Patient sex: M
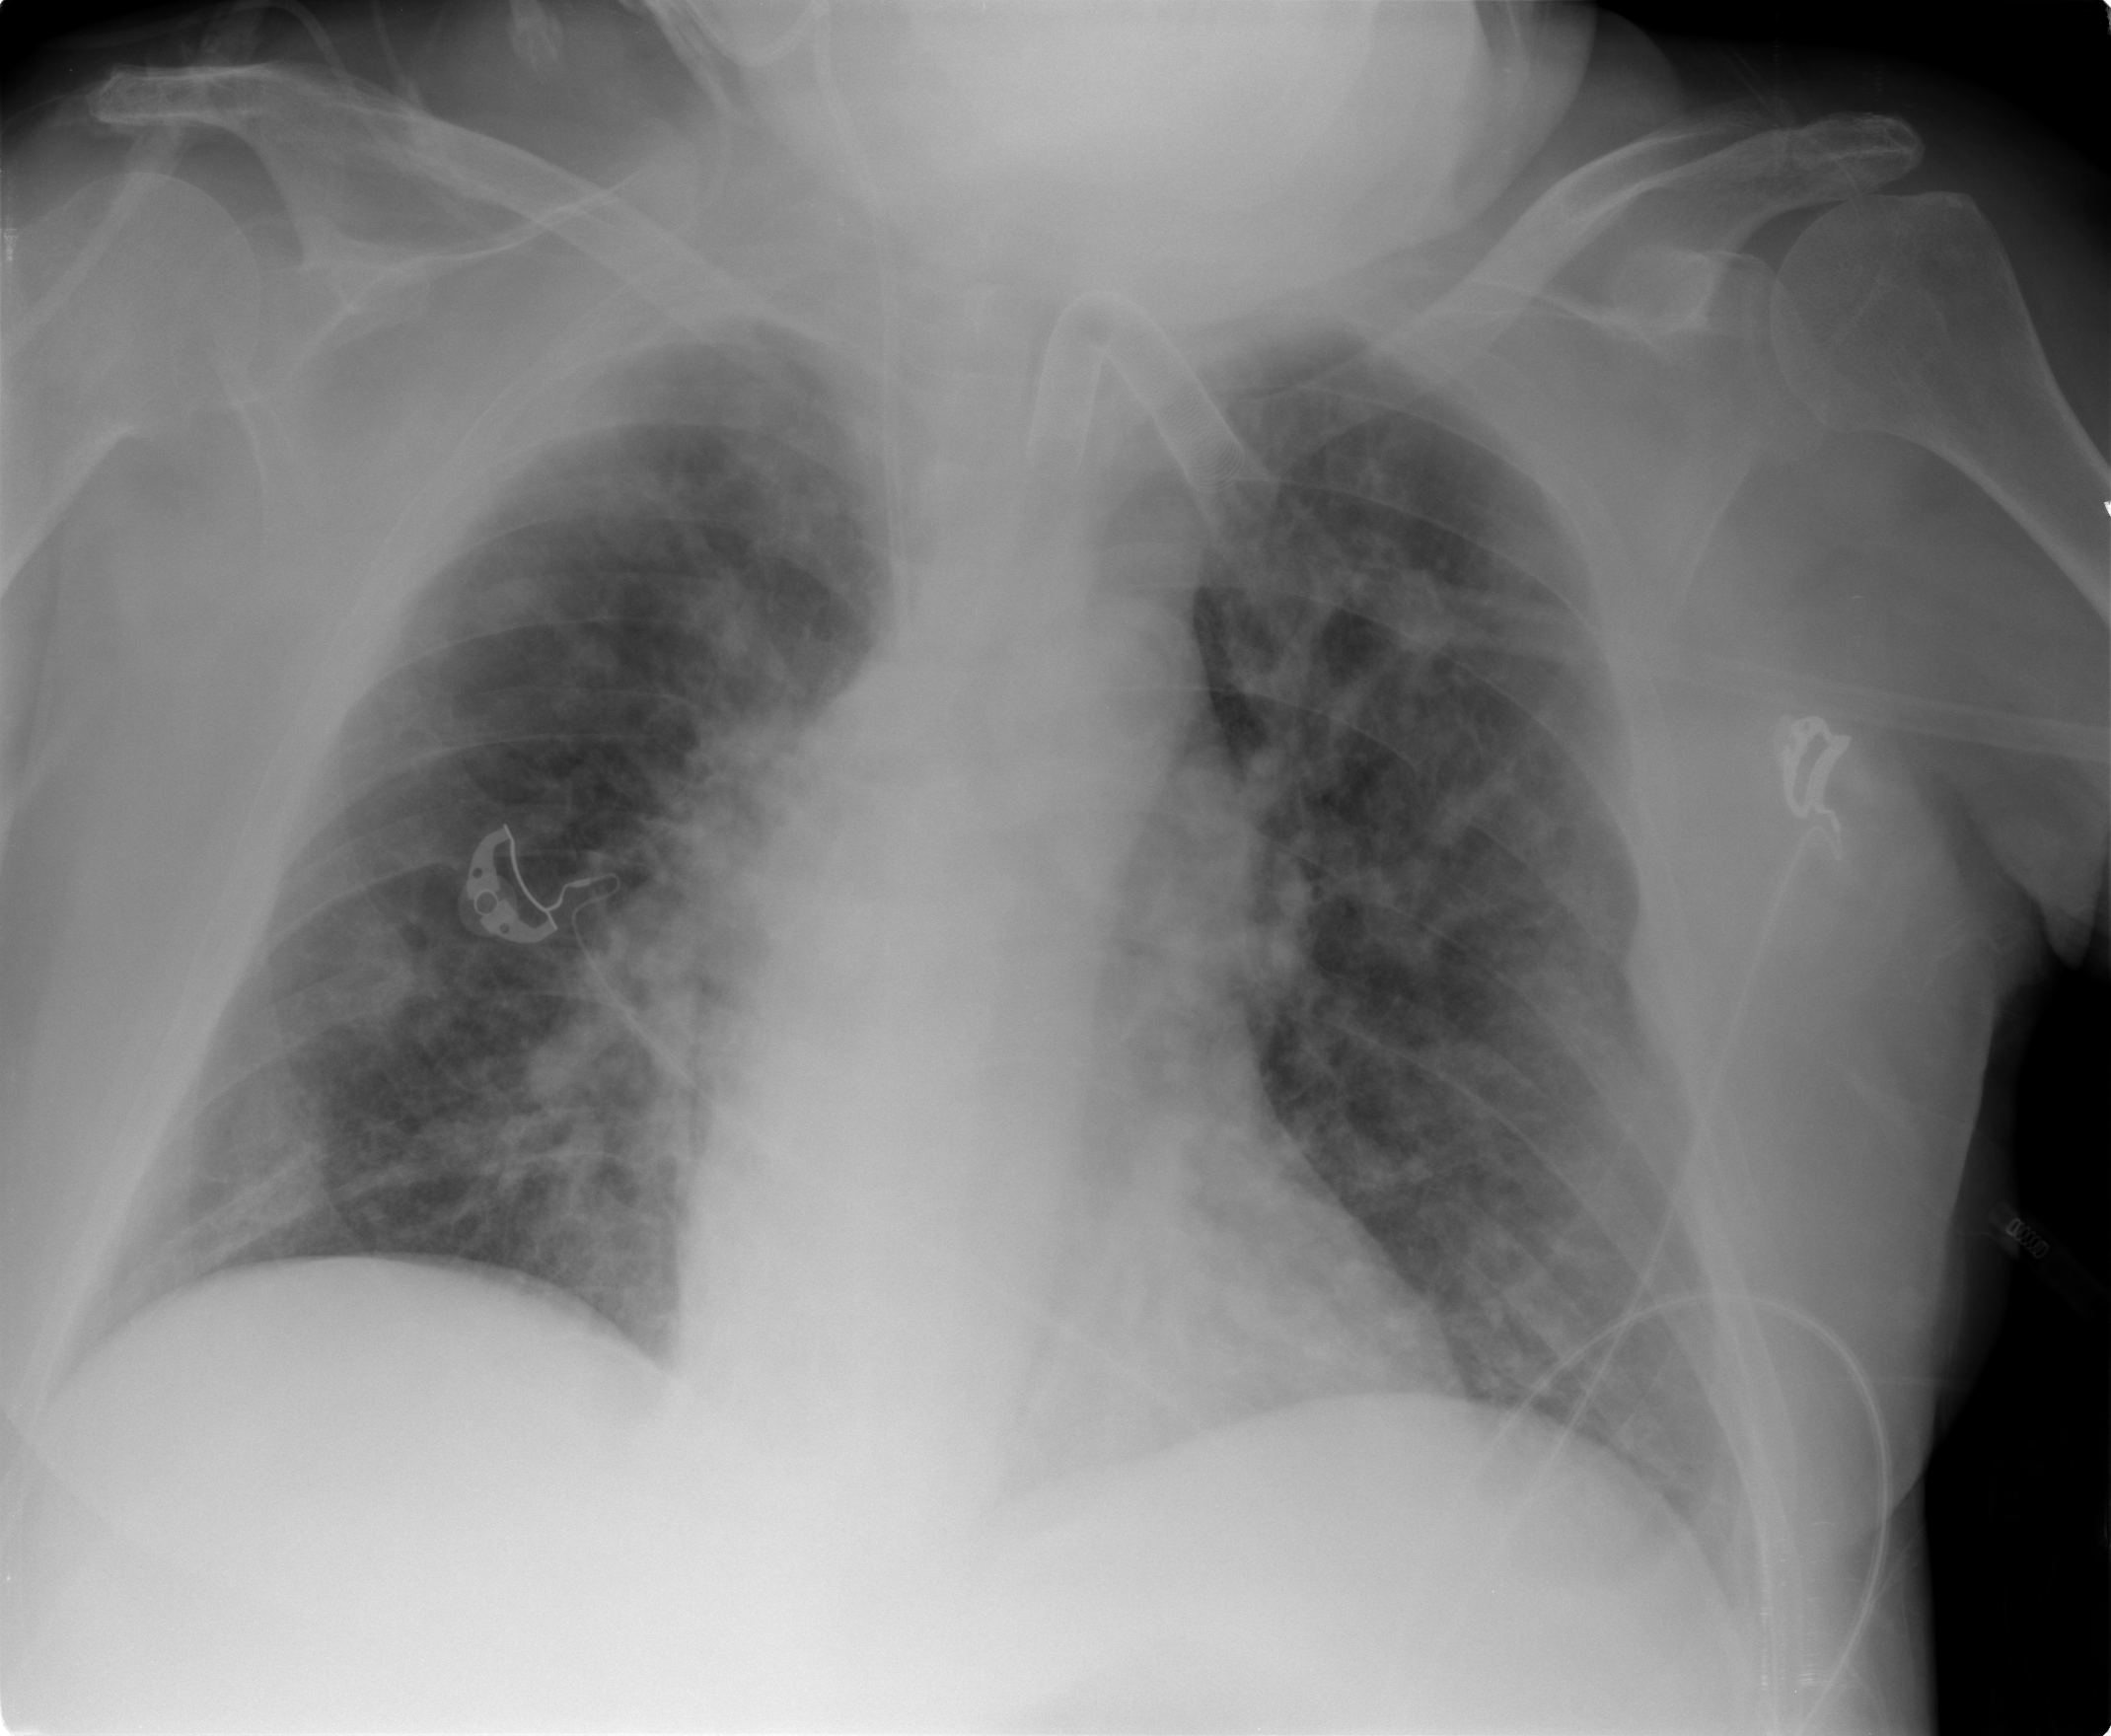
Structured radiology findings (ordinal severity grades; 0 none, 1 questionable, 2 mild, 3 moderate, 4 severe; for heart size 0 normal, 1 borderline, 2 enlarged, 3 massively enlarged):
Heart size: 0
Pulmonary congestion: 3
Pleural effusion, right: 0
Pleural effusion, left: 0
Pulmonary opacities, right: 2
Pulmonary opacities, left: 2
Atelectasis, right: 0
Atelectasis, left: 0